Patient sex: M
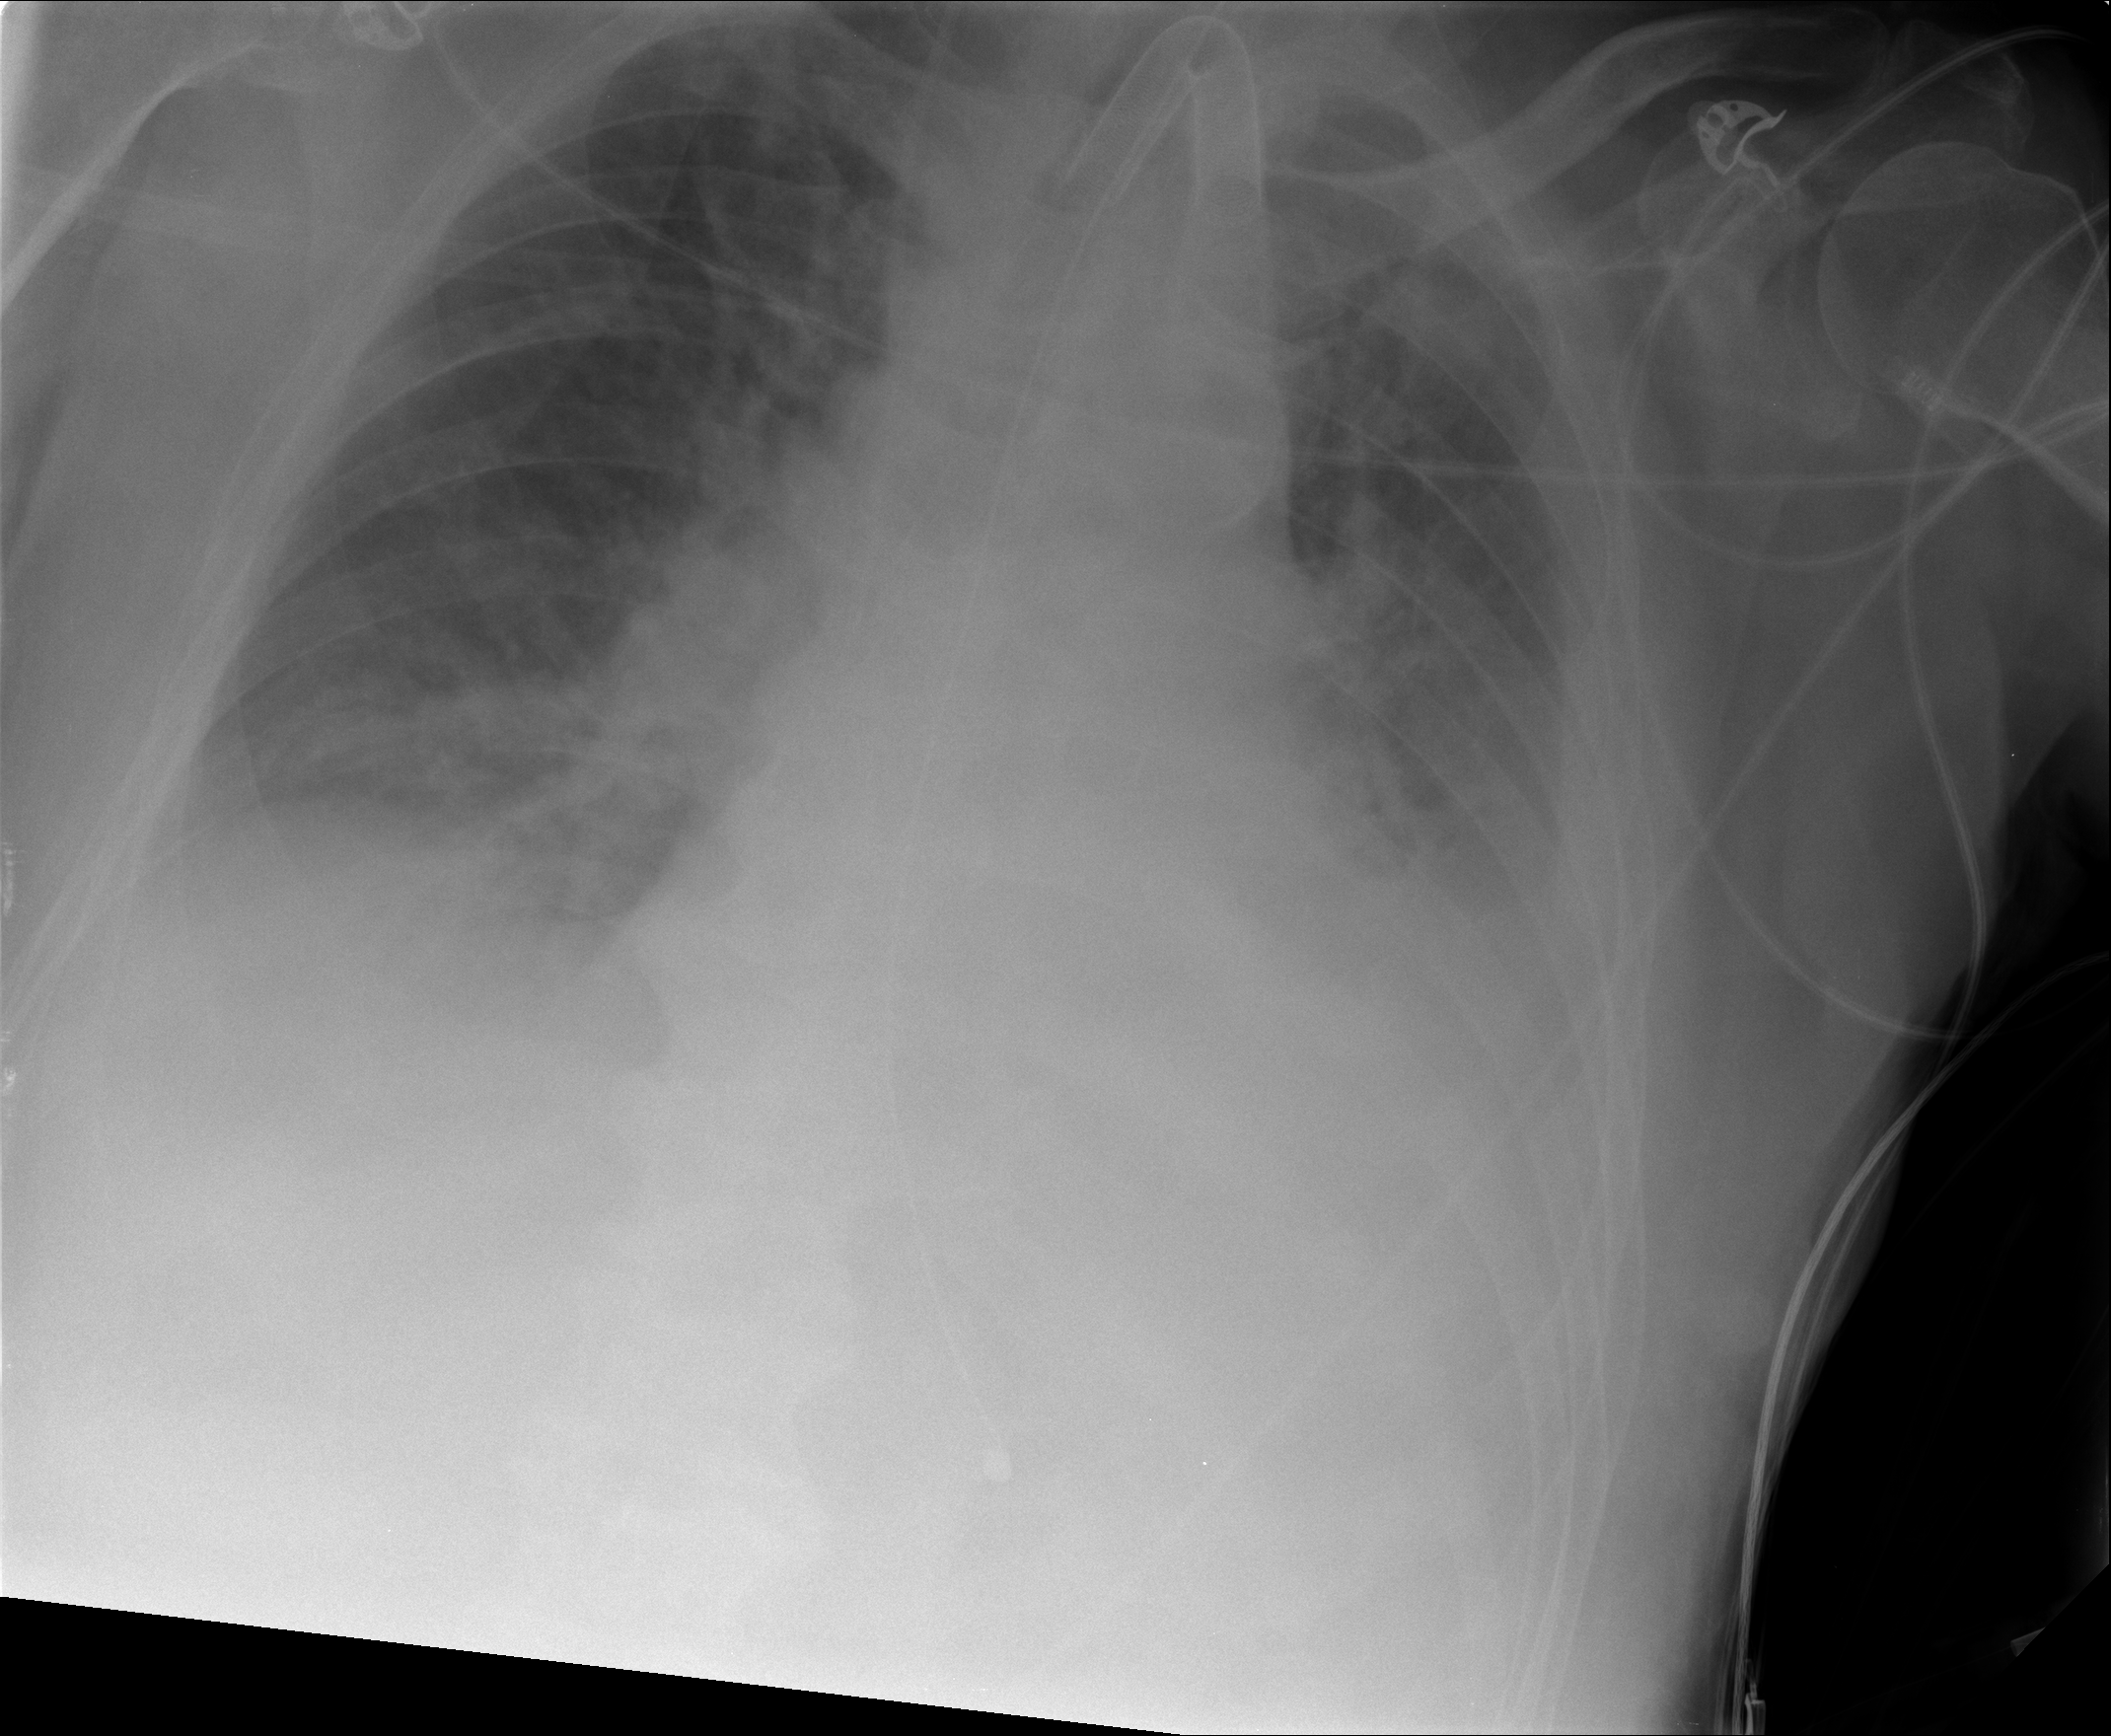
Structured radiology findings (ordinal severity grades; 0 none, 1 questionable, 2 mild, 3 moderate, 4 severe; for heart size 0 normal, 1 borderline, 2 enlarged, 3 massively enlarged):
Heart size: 2
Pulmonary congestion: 0
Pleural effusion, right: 0
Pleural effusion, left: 2
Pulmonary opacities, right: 0
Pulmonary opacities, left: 0
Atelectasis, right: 2
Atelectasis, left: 2